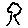
Label: tree